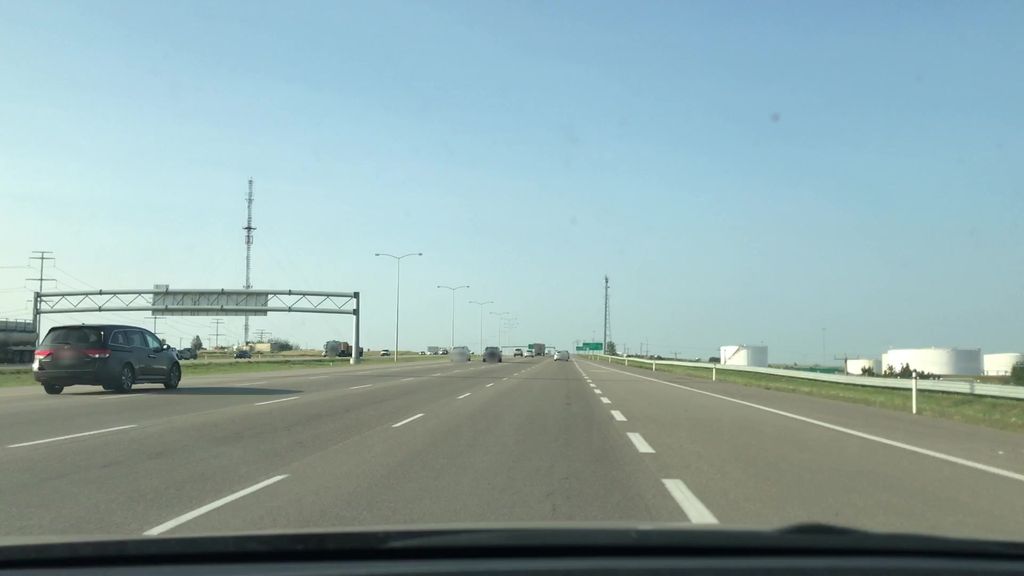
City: edmonton